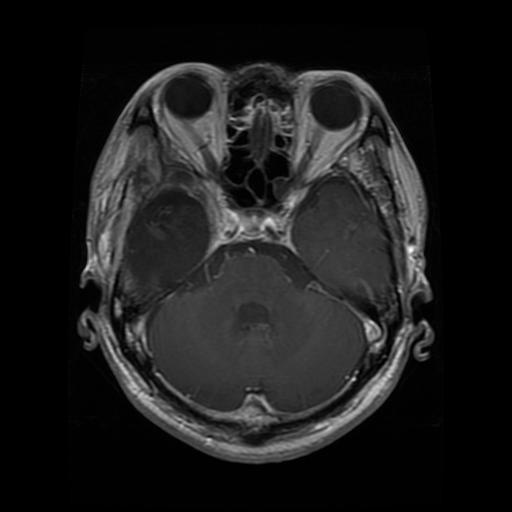
Label: glioma